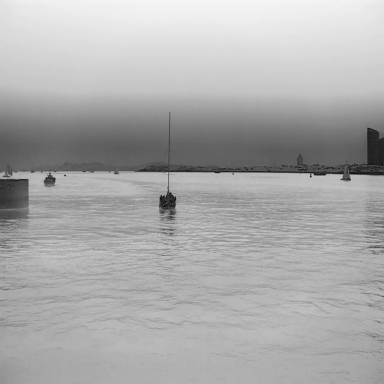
There are seven objects shown in the infrared image, including three sailboats, three bulk_carriers, and a container_ship.